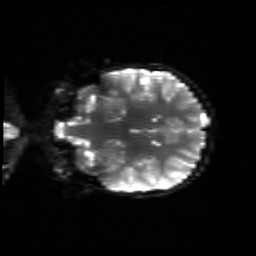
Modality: sbref
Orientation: coronal
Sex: female
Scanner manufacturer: siemens
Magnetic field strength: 3 T
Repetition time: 5 s
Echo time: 0.0694 s